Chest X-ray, PA view. Patient: 68 years old, sex M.
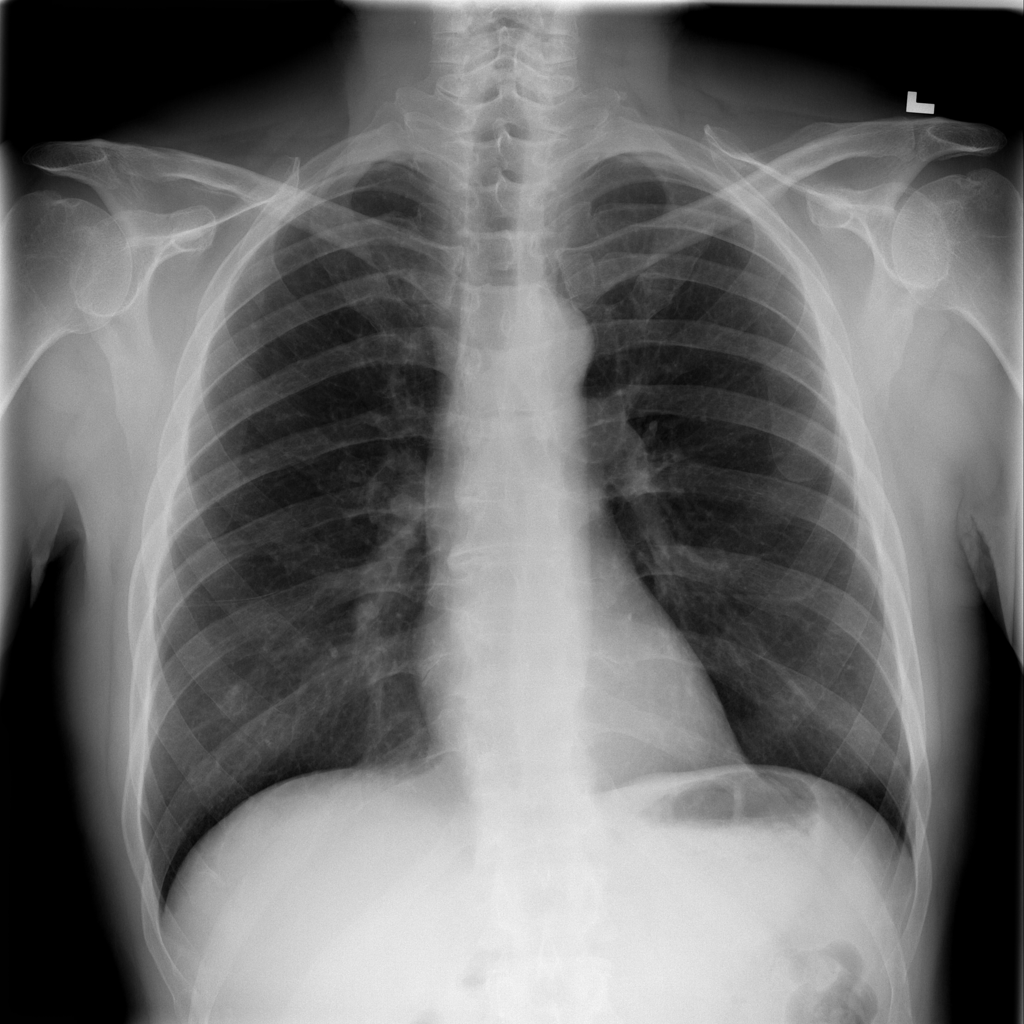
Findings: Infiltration